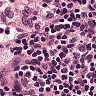
Metastatic tissue present: no